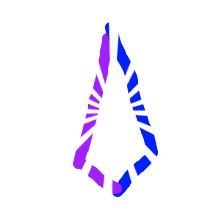
Shape: kite